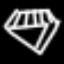
Label: diamond